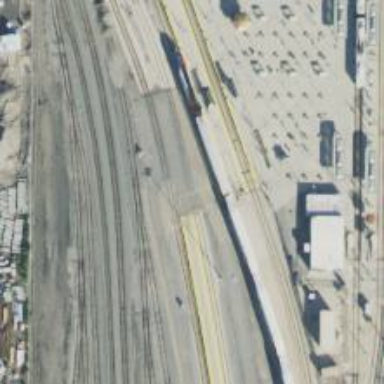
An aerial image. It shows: Railway siding for service.